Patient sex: M
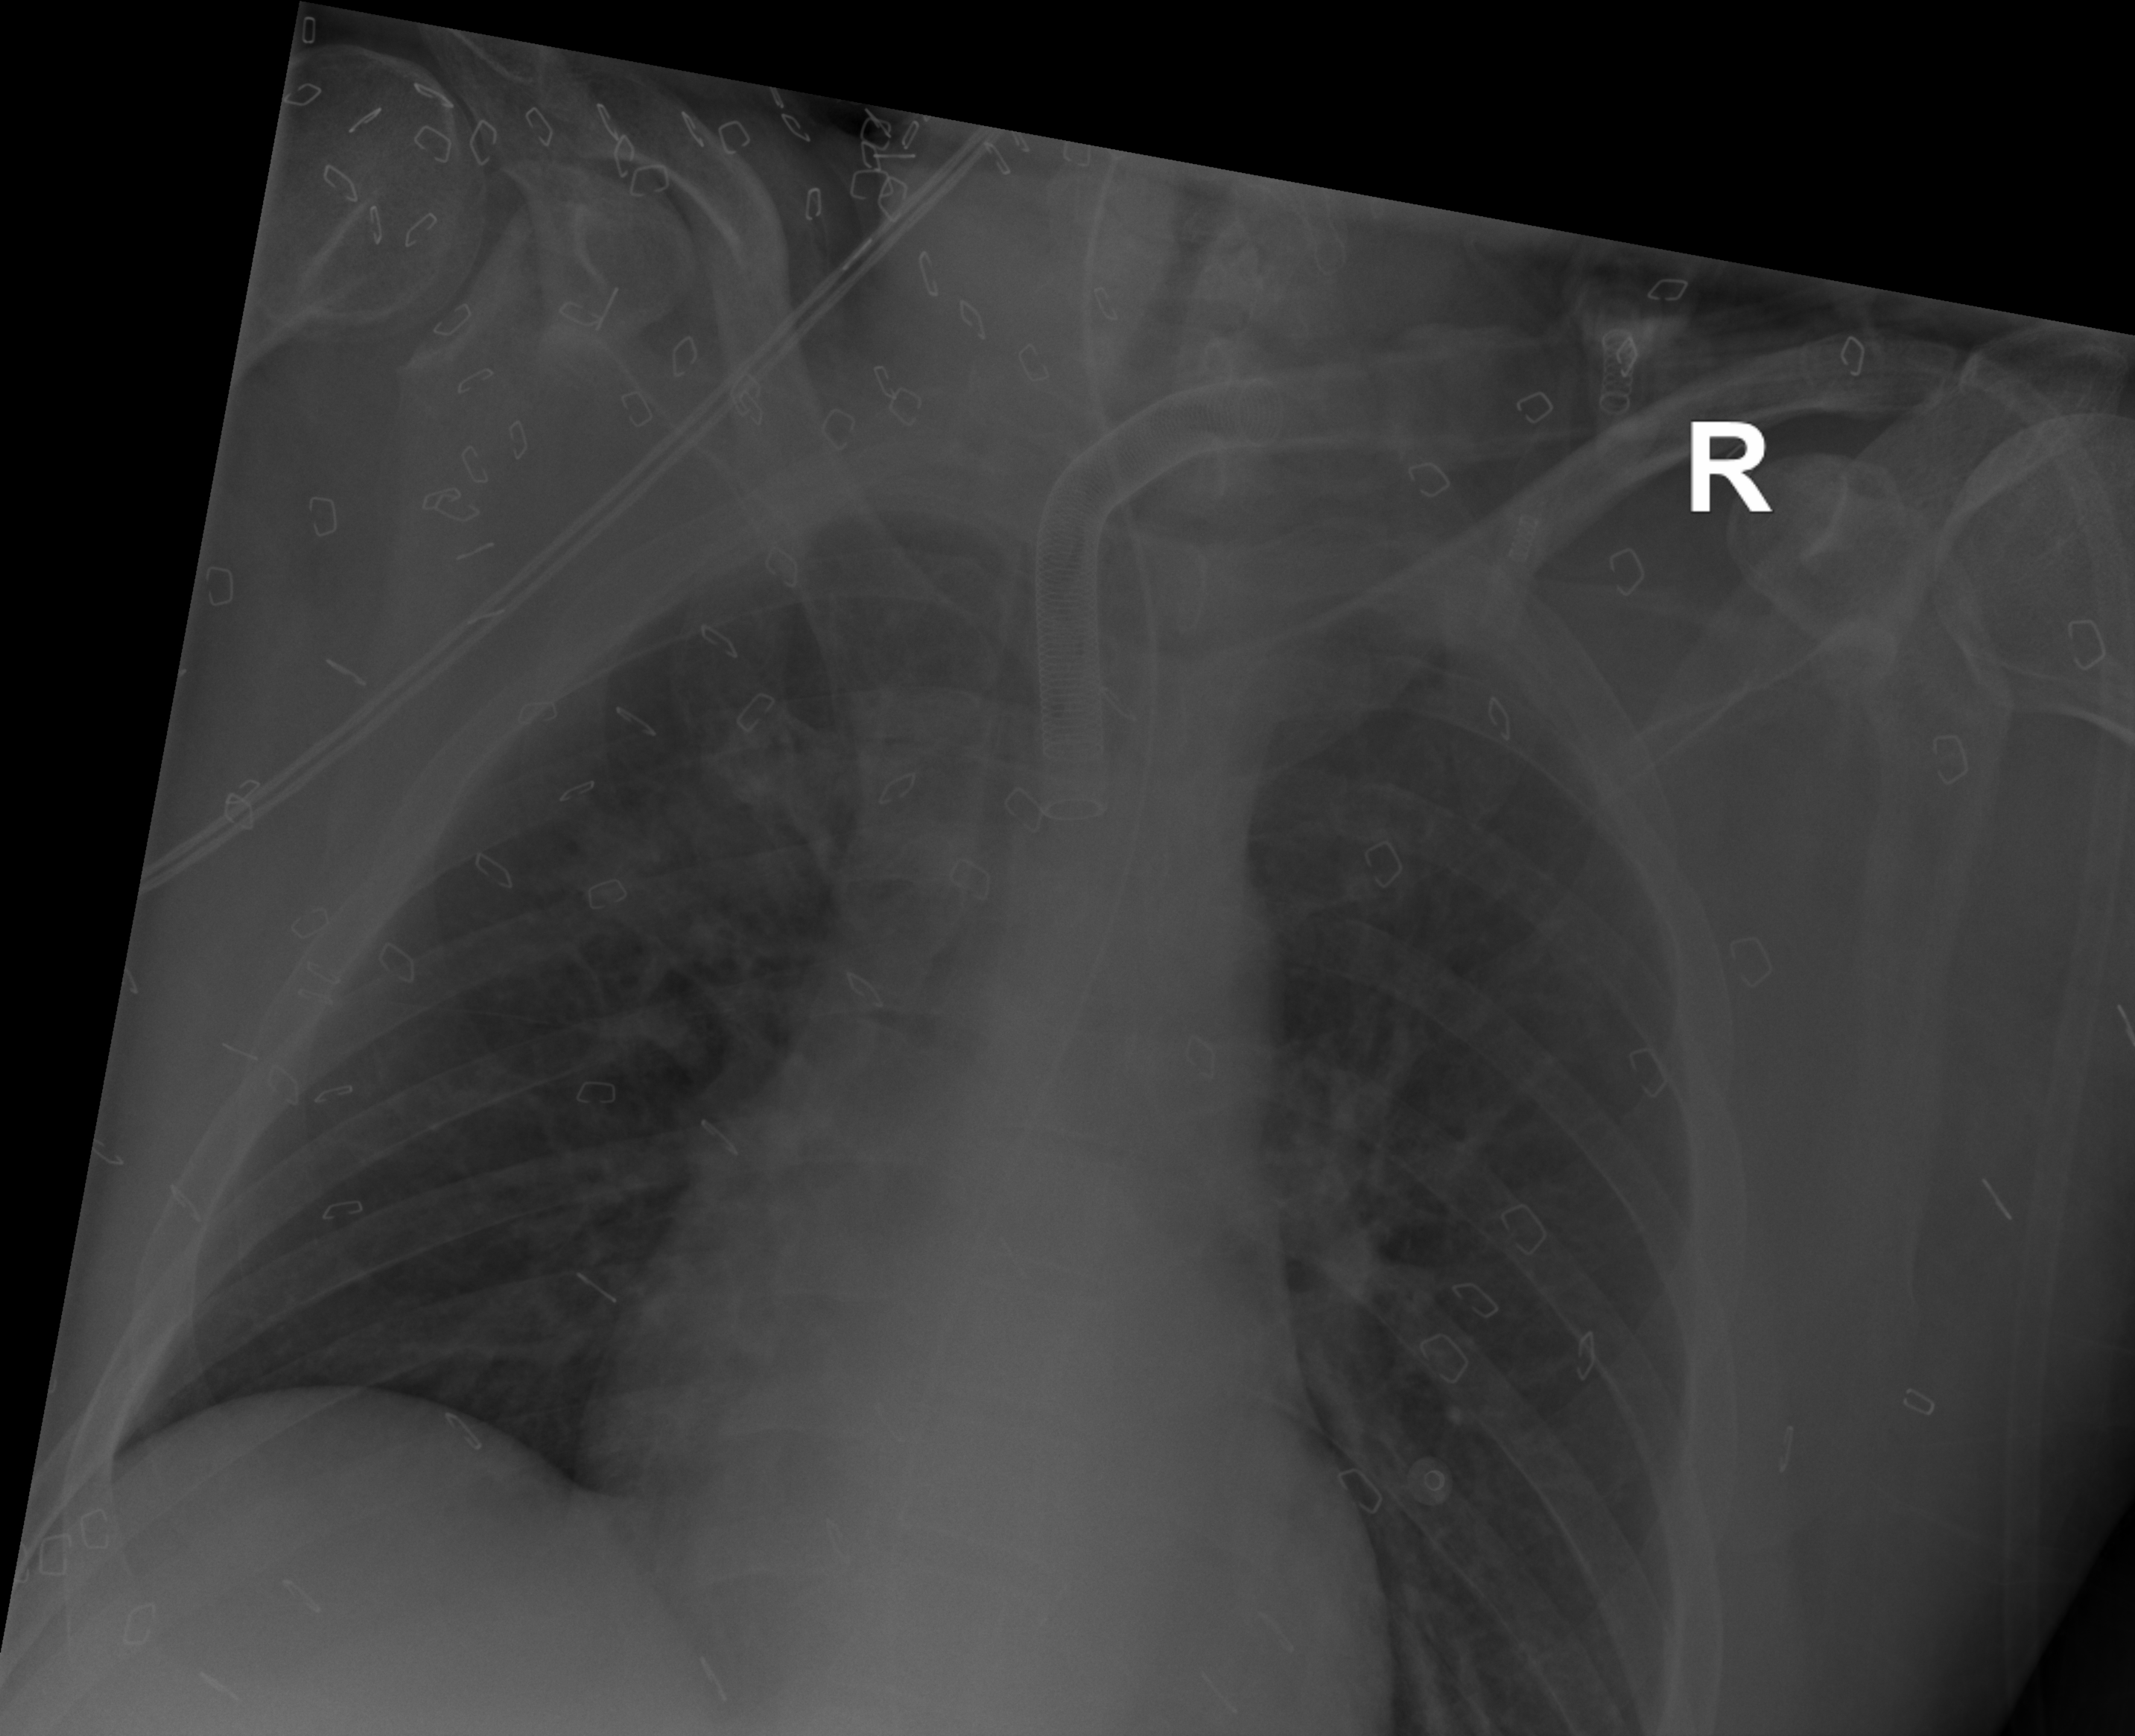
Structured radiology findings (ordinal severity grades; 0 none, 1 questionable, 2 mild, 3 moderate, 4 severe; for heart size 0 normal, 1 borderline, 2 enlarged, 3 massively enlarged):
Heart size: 1
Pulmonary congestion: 2
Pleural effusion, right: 0
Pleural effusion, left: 0
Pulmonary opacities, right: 3
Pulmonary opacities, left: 2
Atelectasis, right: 0
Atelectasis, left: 0